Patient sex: F
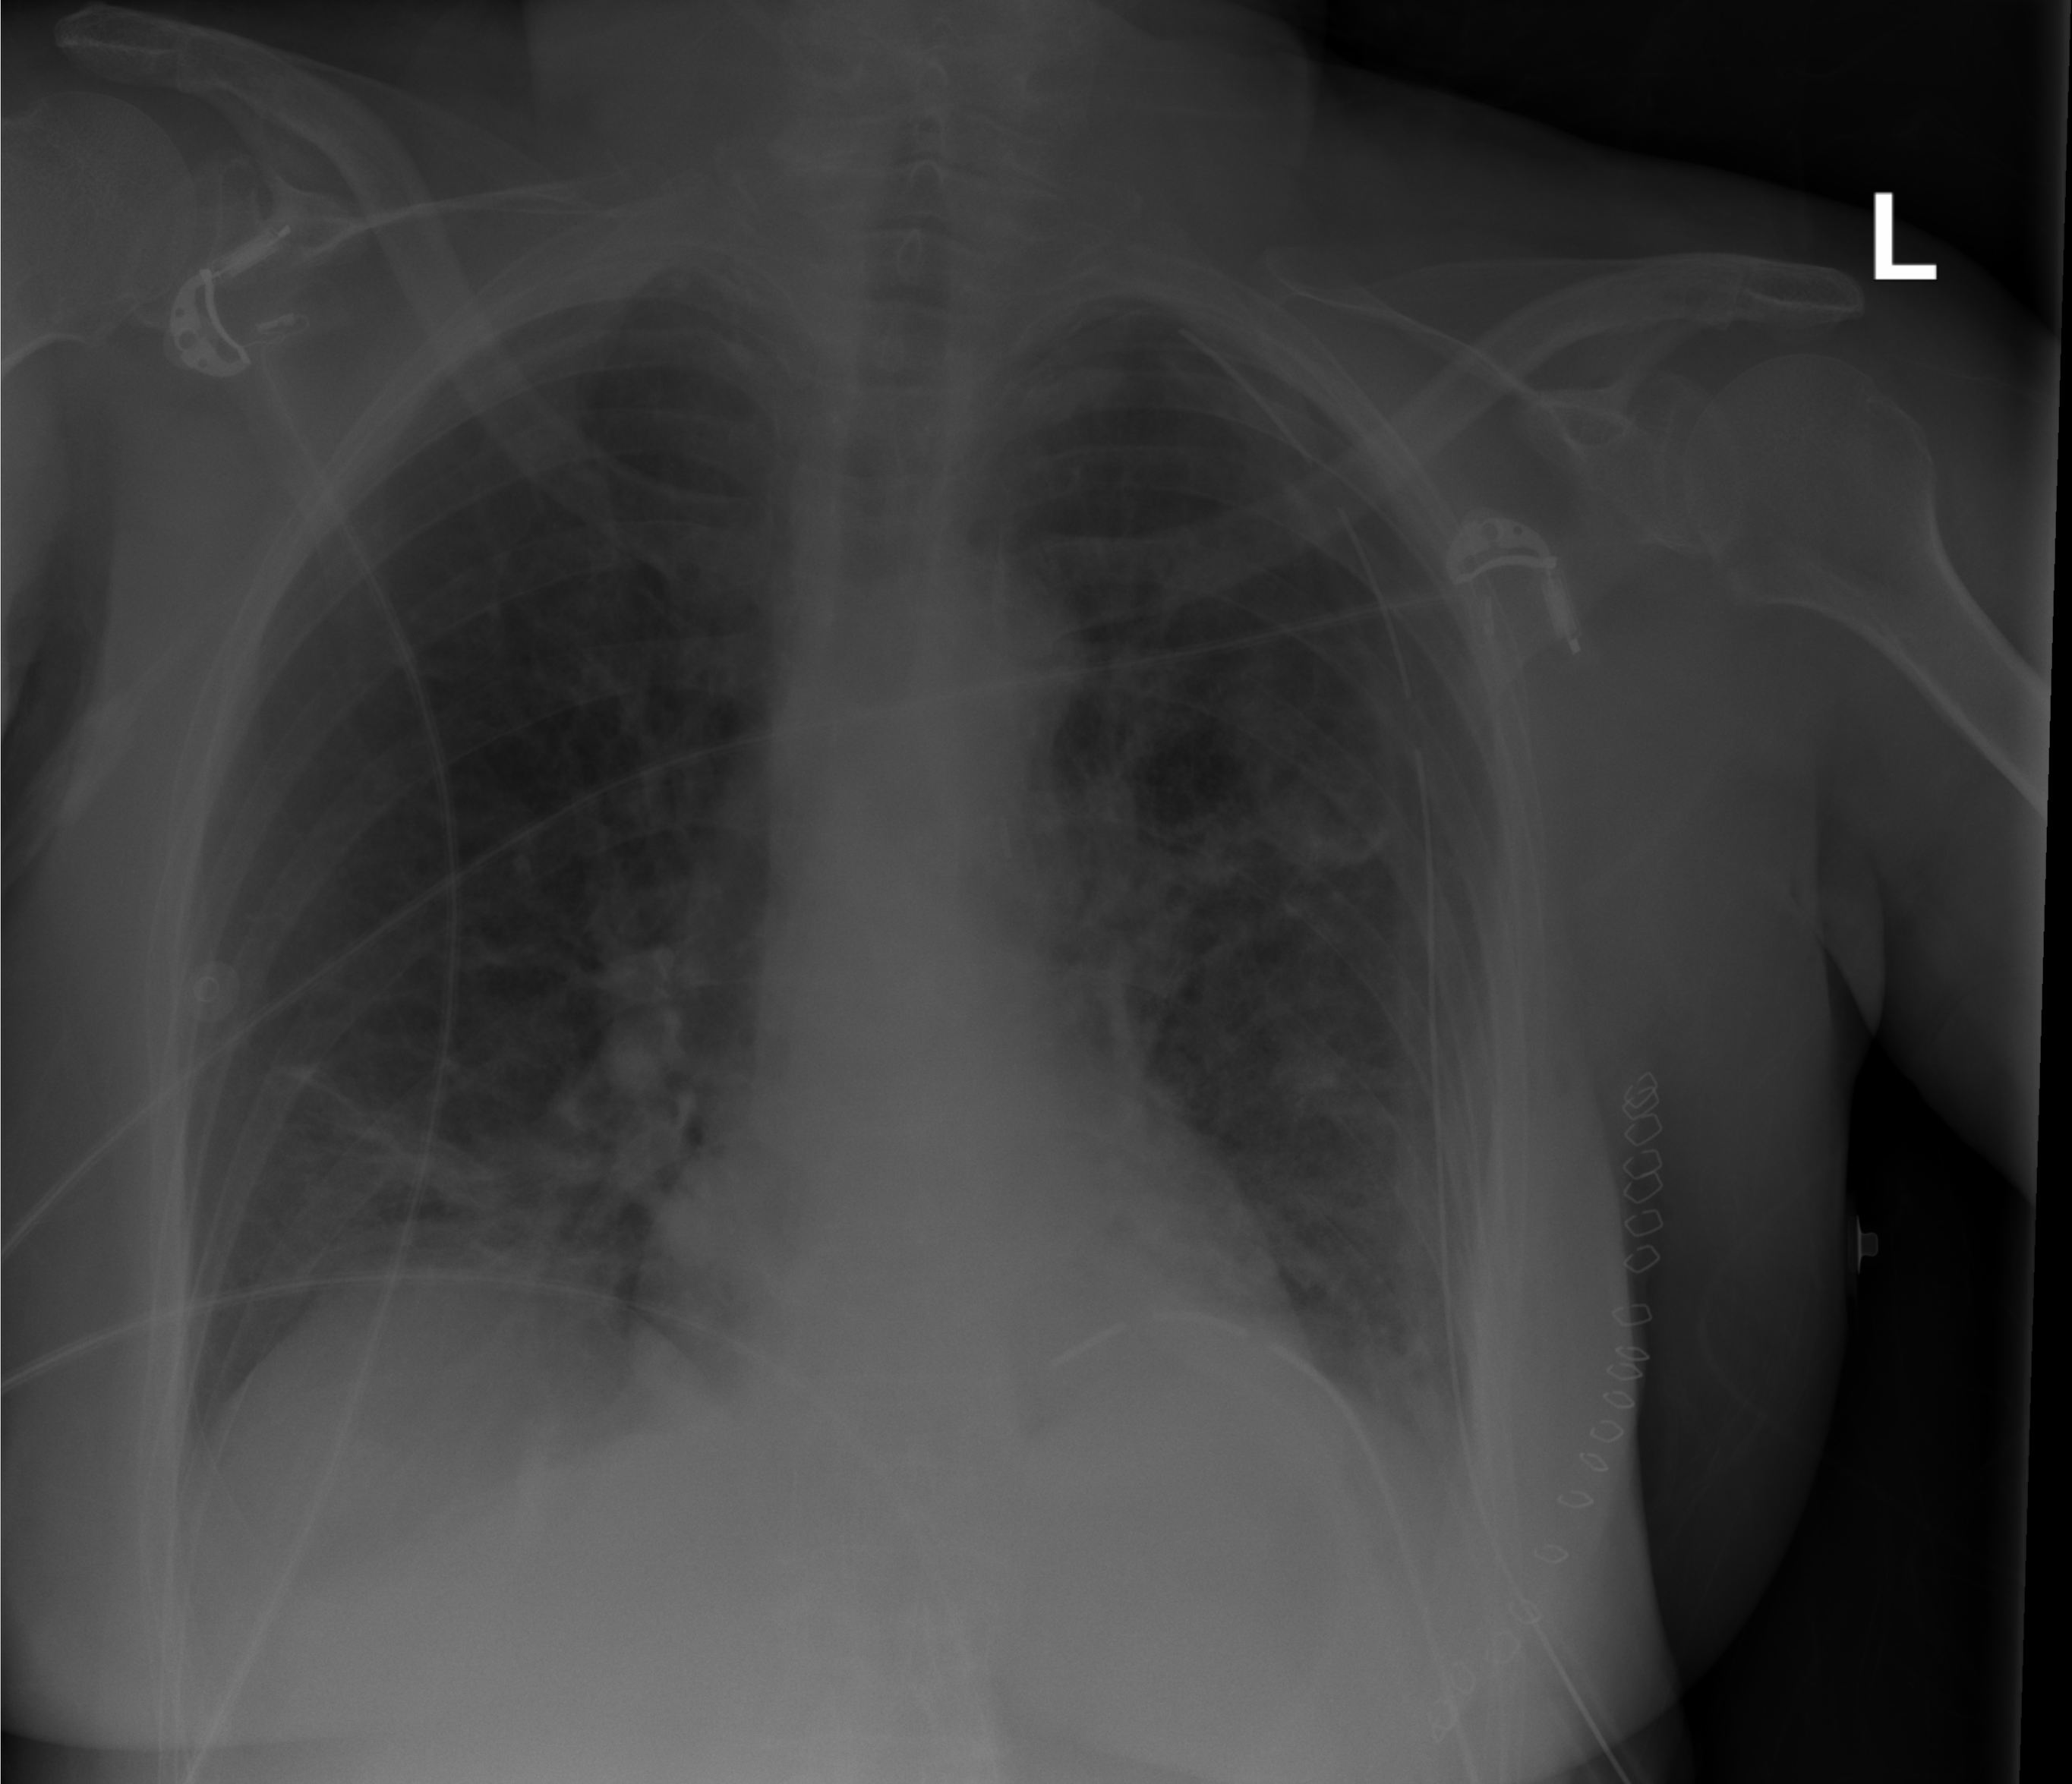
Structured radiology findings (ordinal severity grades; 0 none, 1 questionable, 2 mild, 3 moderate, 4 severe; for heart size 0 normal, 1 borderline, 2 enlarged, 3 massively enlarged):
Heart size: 0
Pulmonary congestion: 1
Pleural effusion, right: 0
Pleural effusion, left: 0
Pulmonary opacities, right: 0
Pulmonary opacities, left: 1
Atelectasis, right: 2
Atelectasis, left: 2